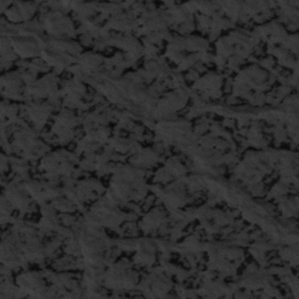
Label: frost